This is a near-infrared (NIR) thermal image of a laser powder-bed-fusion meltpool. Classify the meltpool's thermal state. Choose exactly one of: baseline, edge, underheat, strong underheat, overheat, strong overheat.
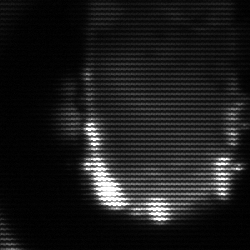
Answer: baseline